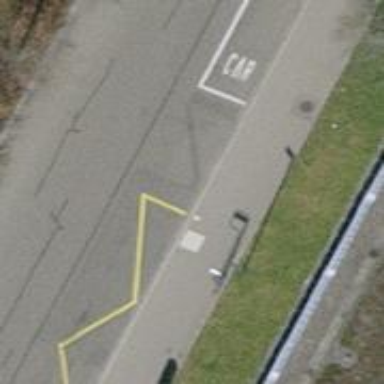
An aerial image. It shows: Bus stop with platform for public transport.